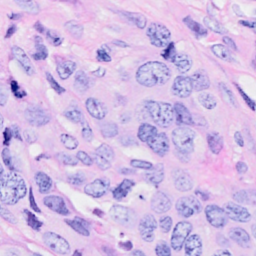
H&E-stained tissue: Breast